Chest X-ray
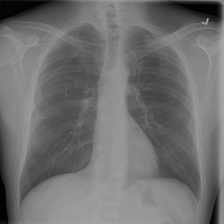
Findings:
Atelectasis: negative
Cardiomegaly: negative
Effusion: negative
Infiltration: negative
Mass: negative
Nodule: negative
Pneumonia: negative
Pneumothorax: negative
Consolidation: negative
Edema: negative
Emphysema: negative
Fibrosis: negative
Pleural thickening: positive
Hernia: negative